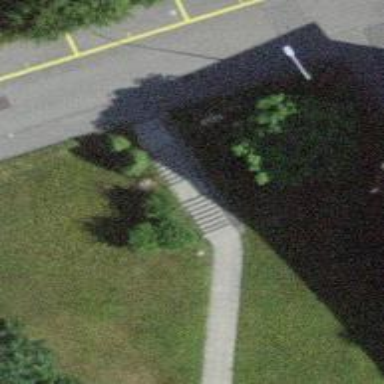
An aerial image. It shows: Road with steps.